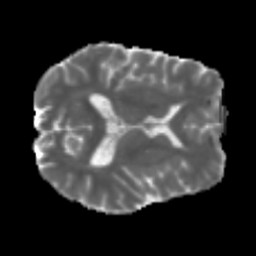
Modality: MD
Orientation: axial
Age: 35
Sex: male
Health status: healthy
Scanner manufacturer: siemens
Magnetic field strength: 3 T
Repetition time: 3.6 s
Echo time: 0.092 s